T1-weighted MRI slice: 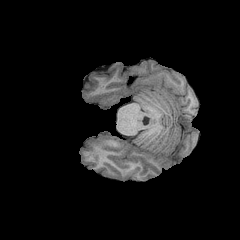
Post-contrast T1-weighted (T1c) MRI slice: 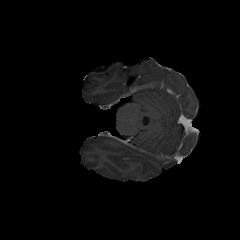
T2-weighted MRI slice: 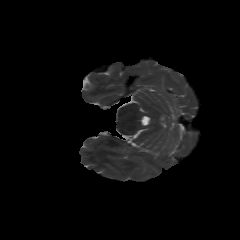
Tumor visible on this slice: no